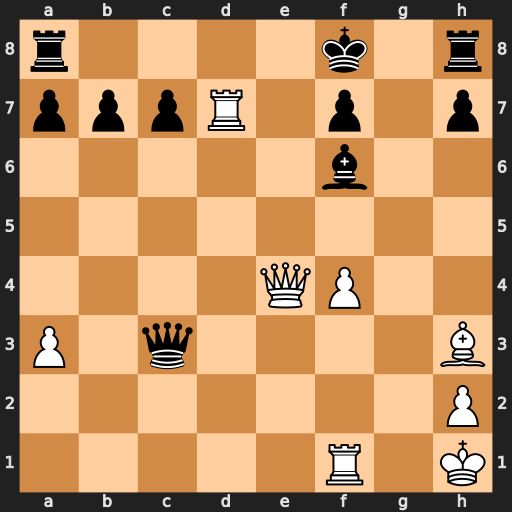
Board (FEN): r4k1r/pppR1p1p/5b2/8/4QP2/P1q4B/7P/5R1K
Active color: w
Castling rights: -
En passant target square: -
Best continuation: Qxb7 Rd8 Rxc7 Qxc7 Qxc7